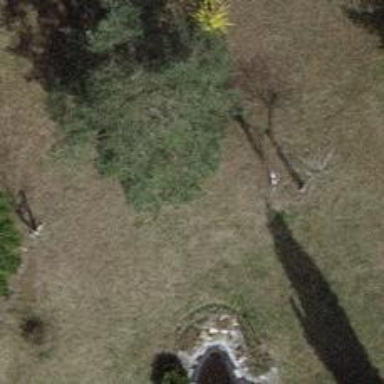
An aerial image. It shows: Evergreen tree with needle-leaved leaves.